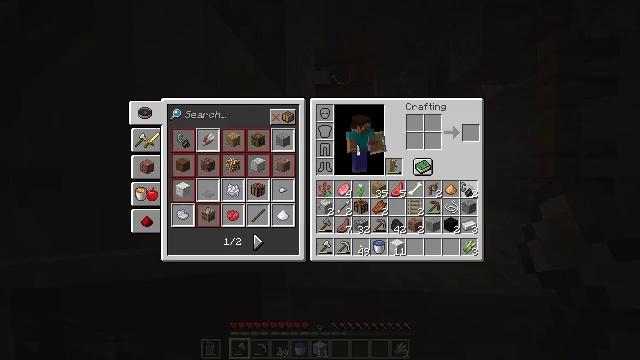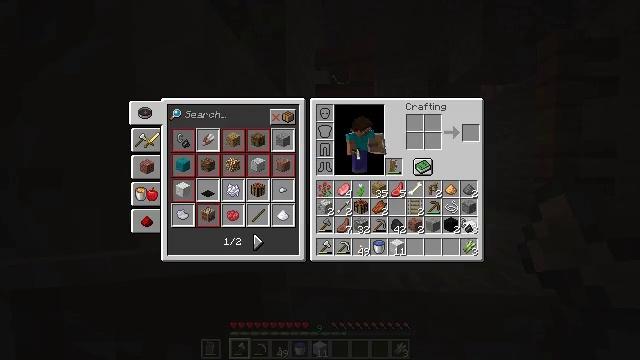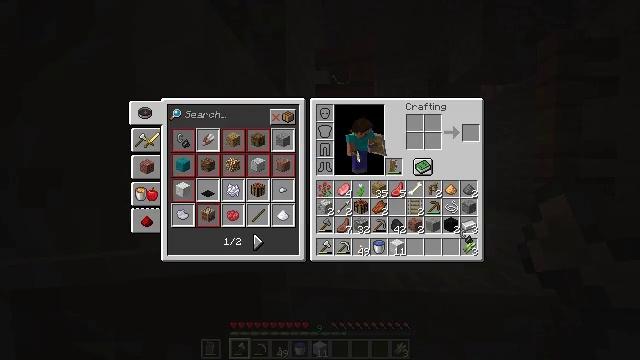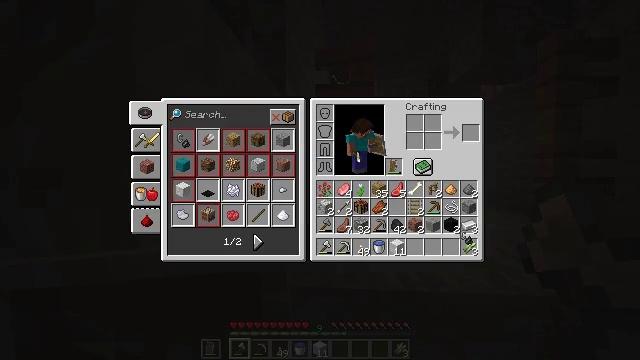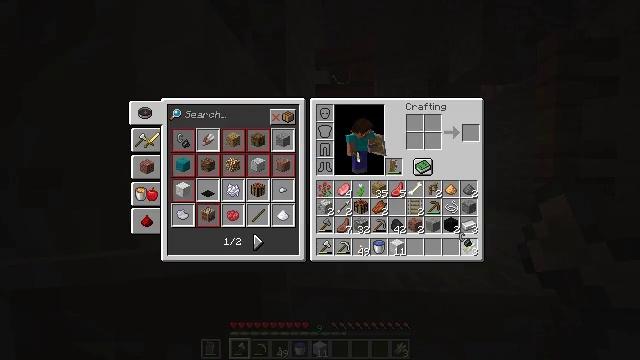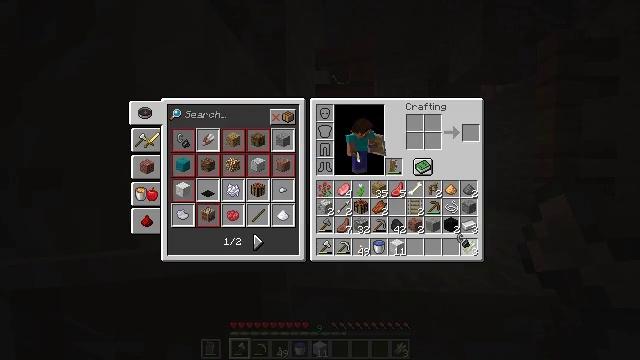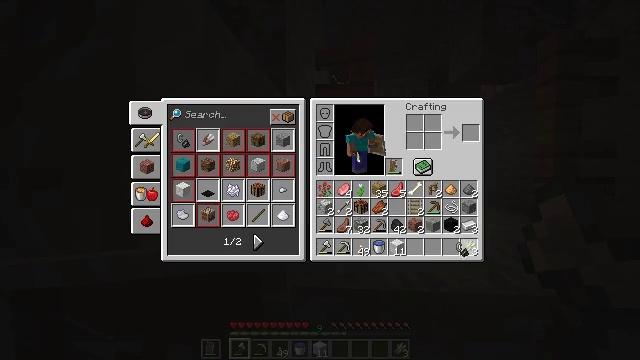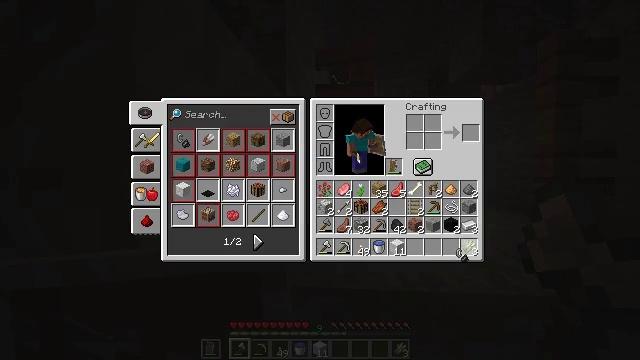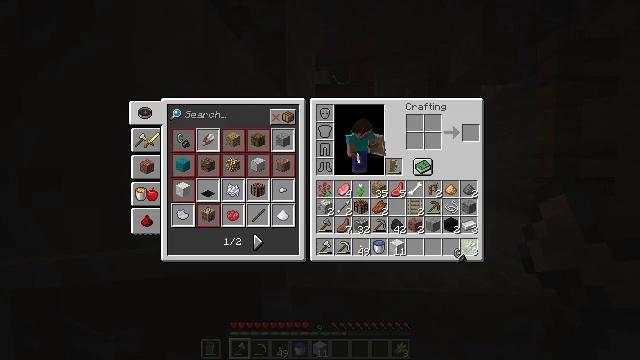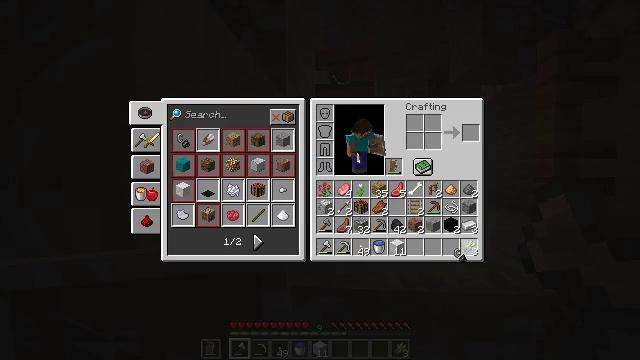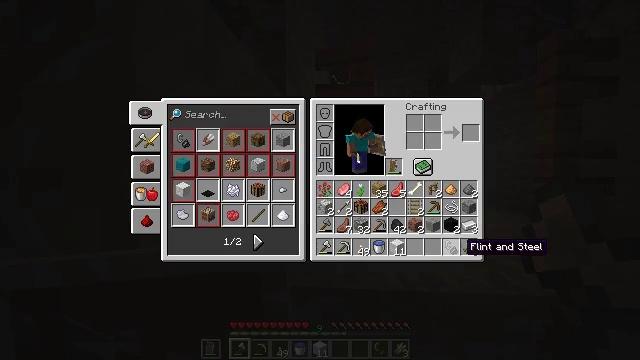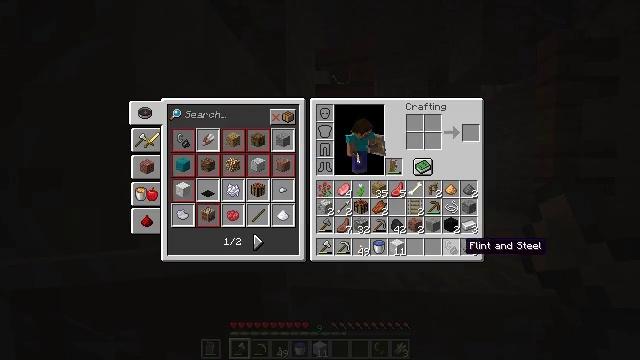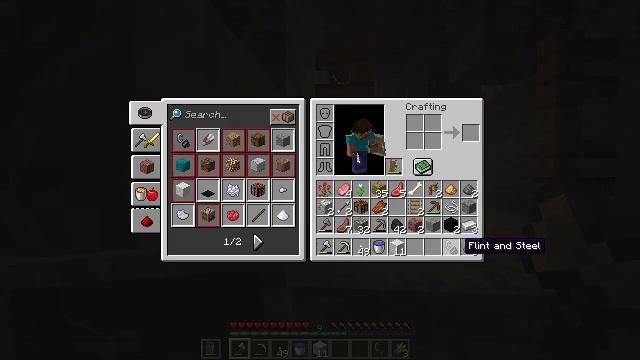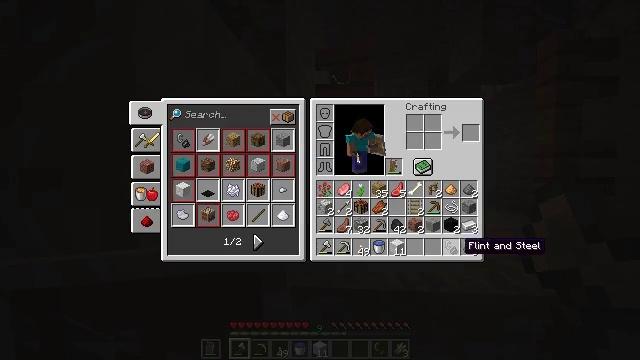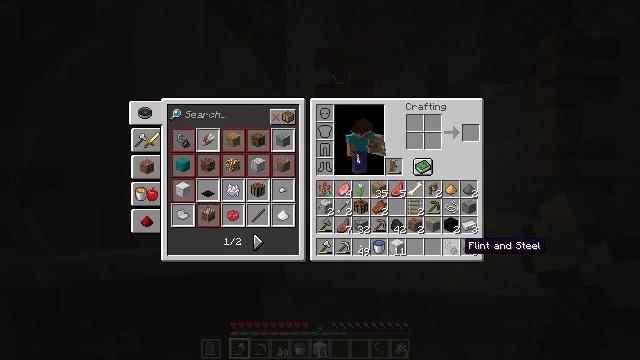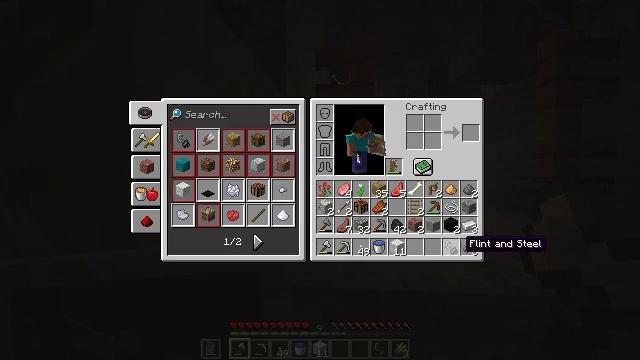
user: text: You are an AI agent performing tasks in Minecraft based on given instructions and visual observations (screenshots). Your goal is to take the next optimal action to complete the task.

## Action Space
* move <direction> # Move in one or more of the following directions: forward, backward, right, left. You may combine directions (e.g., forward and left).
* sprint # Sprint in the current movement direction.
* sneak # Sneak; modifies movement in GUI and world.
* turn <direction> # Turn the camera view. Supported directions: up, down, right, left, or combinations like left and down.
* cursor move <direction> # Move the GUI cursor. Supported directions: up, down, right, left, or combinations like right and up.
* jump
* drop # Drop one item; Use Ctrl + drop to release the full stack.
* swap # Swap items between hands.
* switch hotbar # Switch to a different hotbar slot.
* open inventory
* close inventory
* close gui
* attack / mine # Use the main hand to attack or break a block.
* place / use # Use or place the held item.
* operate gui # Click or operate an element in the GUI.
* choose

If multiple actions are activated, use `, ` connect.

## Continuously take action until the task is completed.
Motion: motion action
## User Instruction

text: Remove a rose bush from the inventory.
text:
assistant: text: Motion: cursor move down, open gui
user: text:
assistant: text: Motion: cursor move down
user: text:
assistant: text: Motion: no_op
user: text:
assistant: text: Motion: no_op
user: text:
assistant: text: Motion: no_op
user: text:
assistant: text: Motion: cursor move down
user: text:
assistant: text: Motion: no_op
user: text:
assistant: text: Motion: operate gui
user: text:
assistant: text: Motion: operate gui
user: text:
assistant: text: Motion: no_op
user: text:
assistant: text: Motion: no_op
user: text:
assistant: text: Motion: no_op
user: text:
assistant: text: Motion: no_op
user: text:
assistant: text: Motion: no_op
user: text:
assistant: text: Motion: no_op
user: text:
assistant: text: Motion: cursor move right and up
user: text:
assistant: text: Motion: turn right, close gui
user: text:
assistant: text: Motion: turn right and down, open inventory
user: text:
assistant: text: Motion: turn right and down
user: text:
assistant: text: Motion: turn right
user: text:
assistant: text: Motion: no_op
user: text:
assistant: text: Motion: no_op
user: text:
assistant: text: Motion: turn right
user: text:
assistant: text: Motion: turn right and down
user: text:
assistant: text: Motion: move forward, turn right and down
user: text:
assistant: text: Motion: move forward, turn right
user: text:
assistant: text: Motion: move forward, turn left and up
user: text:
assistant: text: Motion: move forward, turn left and up
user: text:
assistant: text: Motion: move forward, turn left and down
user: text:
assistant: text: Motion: move forward, turn left and down